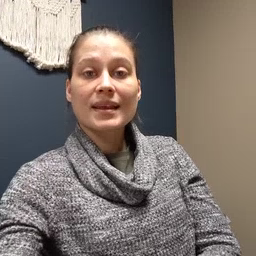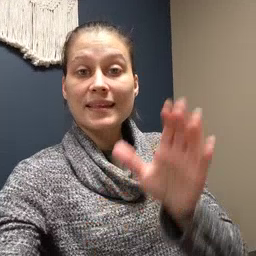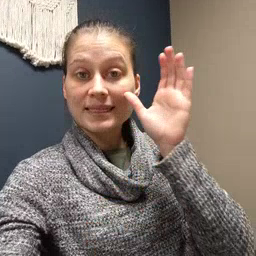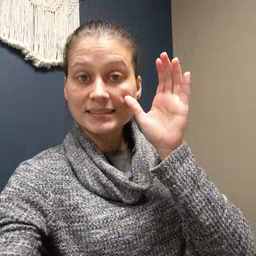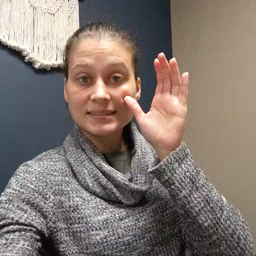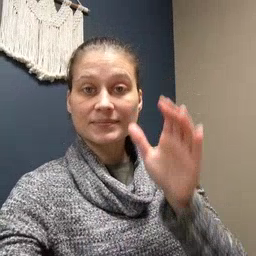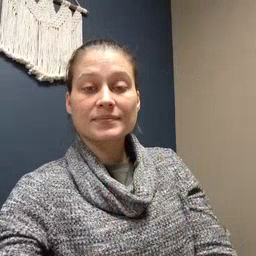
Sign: listen